Question: I have Installed Eclipse Juno and Updated the ADT as well to 22.0, I have created a custom AVD of Android 2.3 version as is working fine, but it seems there is no internet connection on my Emulator,
Note: It also shows the 3G symbol on the title bar. Look the image of my emulator given below.
Also worth noting, I connect to Internet via DSL internet cable right into my NIC card, and I also share my internet via wifi with my room-mates via connectify pro Hostspot. In this situation there is no internet connection on my Emulator.
But when I connect to the shared Internet of my friend's Connectify hotspot then it works fine.
I want to resolve this issue, I think it's because of sharing the internet connection.

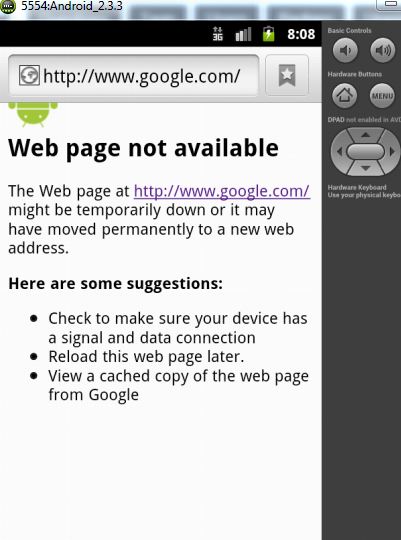
Answer: Finally I sorted out my problem.
It was problem due to dns server address.
I did below steps
1. open CMD
2. Goto your android-sdk/tools path, Like my path is G:\Andriod Developmentndroid-sdk ools
3. type this command G:\Andriod Developmentndroid-sdk ools>emulator.exe -avd Android_2.3.3 -dns-server 8.8.8.8 -scale 0.75
here Android_2.3.3 is your AVD name, -dns-server 8.8.8.8 will set your DNS address to 8.8.8.8 or 8.8.8.8:55 and -scale will scale your AVD to specified value.
this will start a new emulator.
Enjoy :)
Hope may be helpful to others